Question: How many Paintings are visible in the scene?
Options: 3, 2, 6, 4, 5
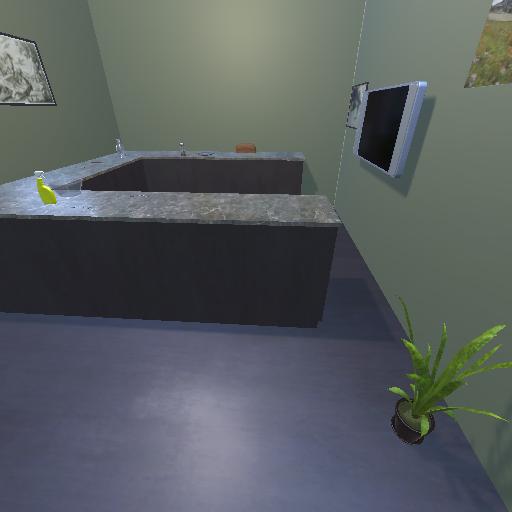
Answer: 3